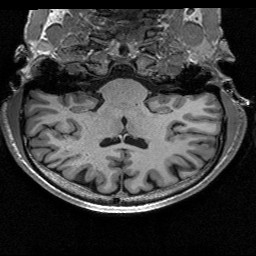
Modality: T1w
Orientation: sagittal
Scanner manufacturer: siemens
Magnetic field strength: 3 T
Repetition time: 2.53 s
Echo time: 0.00267 s